Aerial crown-view tile of a tropical tree (Barro Colorado Island, Panama), acquired 20240918:
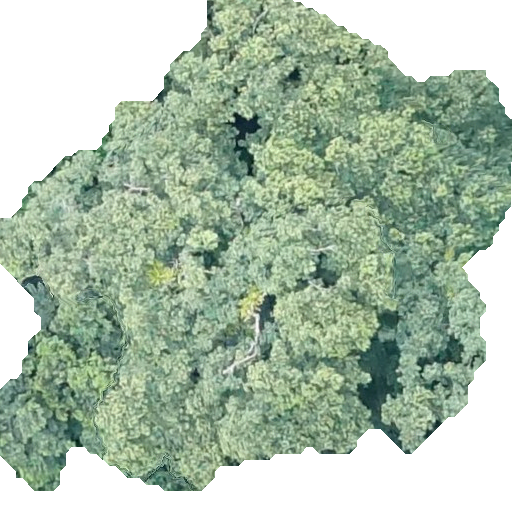
Species: Luehea seemannii
GBIF accepted scientific name: Luehea seemannii
Crown area: 288.983 m²